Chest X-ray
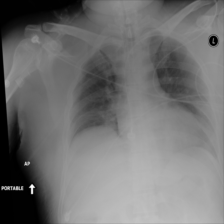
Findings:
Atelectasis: negative
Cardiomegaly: negative
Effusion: negative
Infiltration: positive
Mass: negative
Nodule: negative
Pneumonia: negative
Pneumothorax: negative
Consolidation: negative
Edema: negative
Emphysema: negative
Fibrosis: negative
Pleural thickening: negative
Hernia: negative